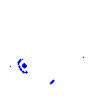
Particle: pion